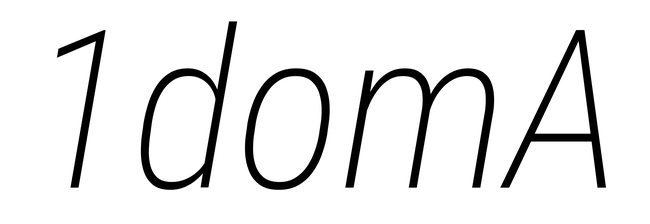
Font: Roboto-Italic_Condensed_ExtraLight_Italic